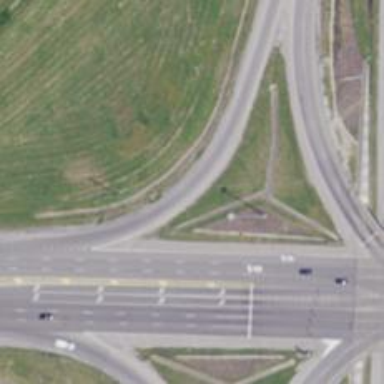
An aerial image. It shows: Trunk link highway.